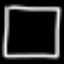
Label: square